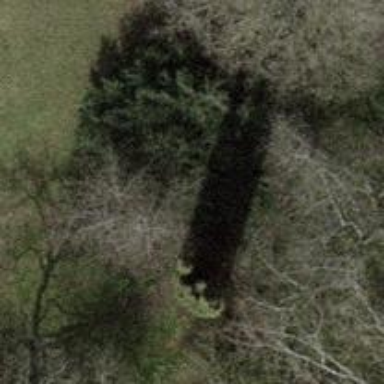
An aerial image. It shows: Evergreen needle-leaved tree.